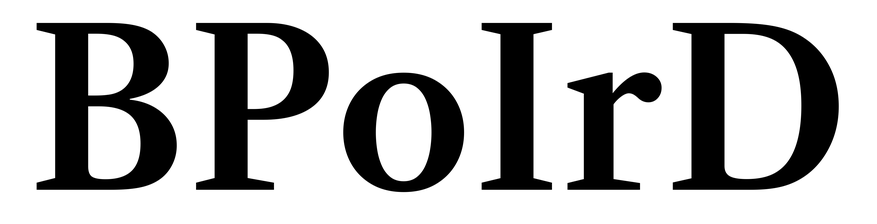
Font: LibreCaslonText_SemiBold